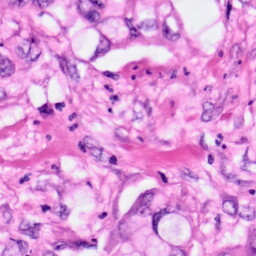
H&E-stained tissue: Pancreatic